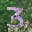
Label: 3